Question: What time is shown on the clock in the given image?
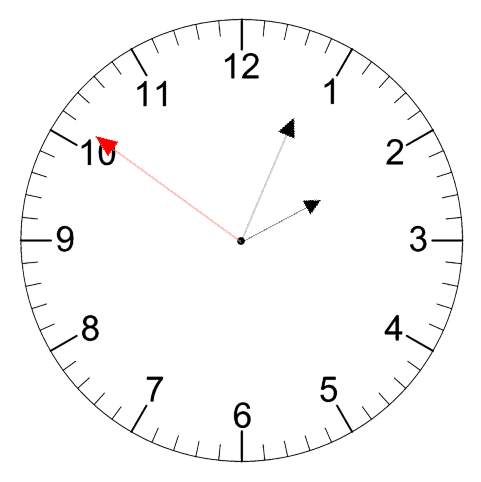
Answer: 02:03:51